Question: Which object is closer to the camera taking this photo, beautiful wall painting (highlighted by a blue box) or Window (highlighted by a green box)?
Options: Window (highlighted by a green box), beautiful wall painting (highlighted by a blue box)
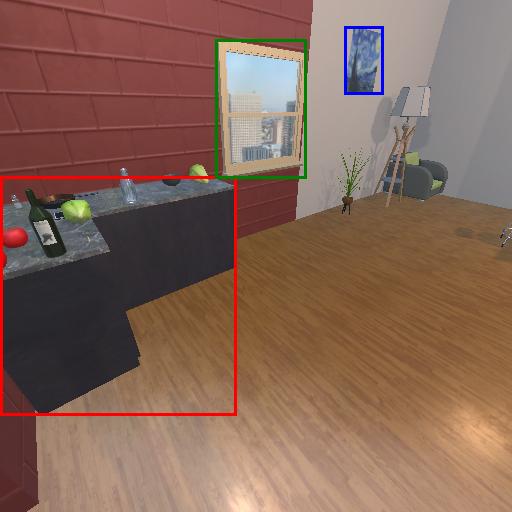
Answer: Window (highlighted by a green box)